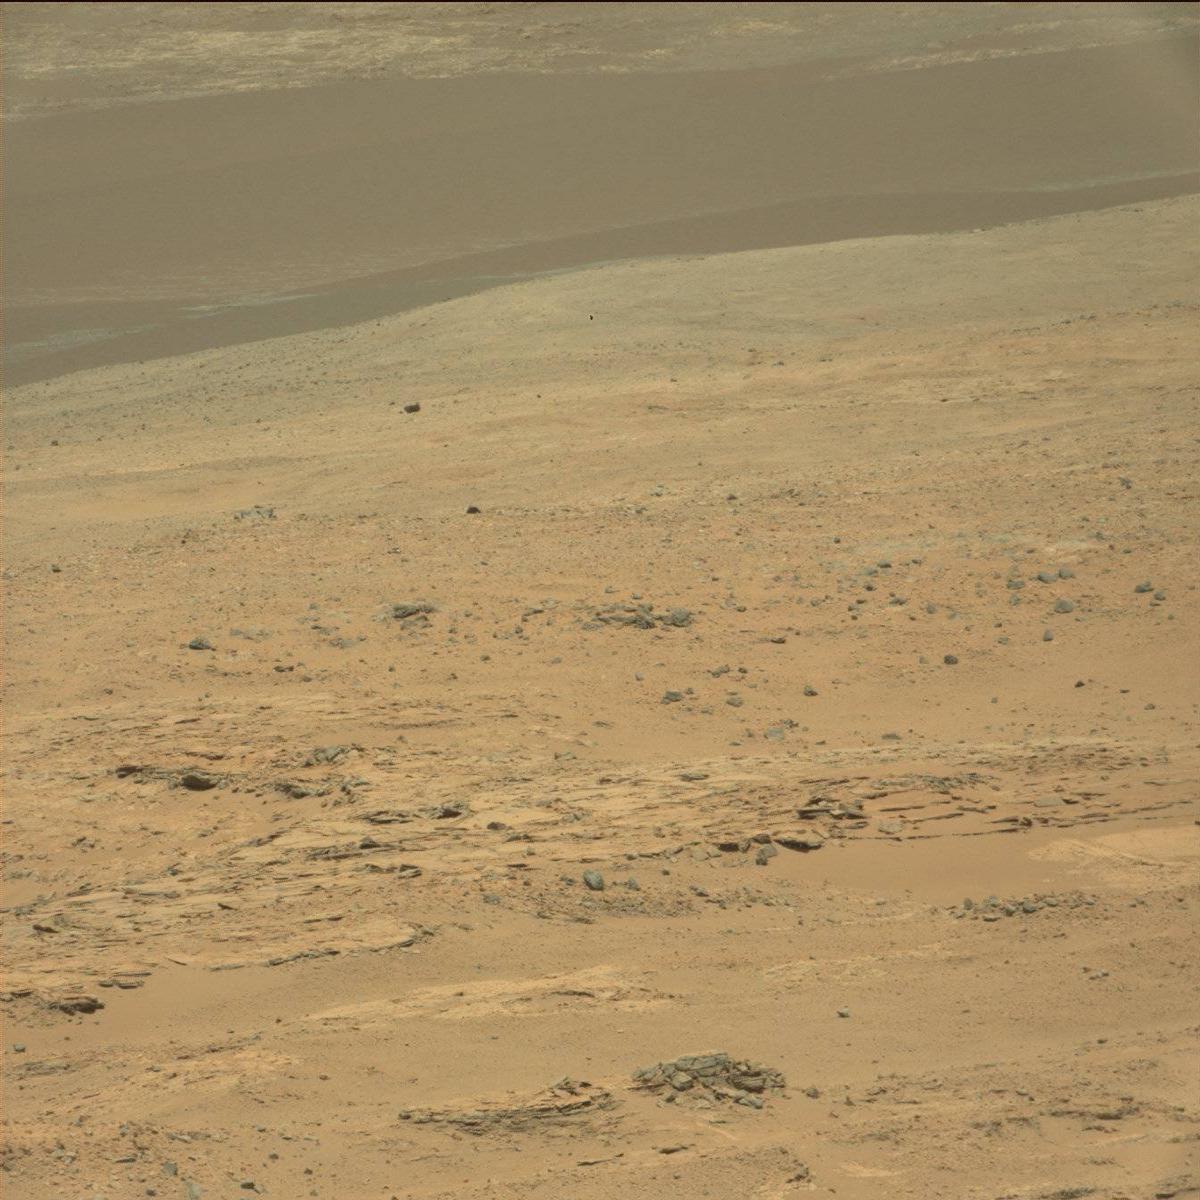
Terrain classes present: Bedrock, Ridge, Sand / Soil